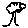
Label: tree